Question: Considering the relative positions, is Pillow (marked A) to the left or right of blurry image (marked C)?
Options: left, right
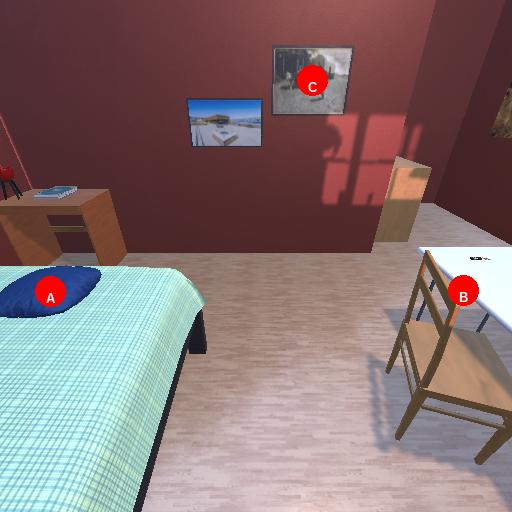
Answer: left